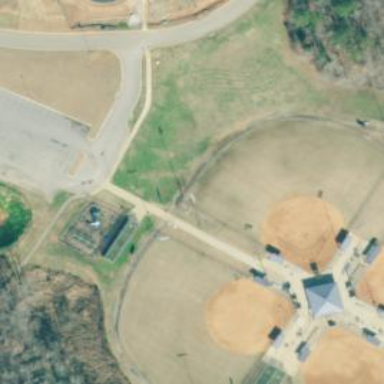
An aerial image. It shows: Baseball pitch for leisure land.